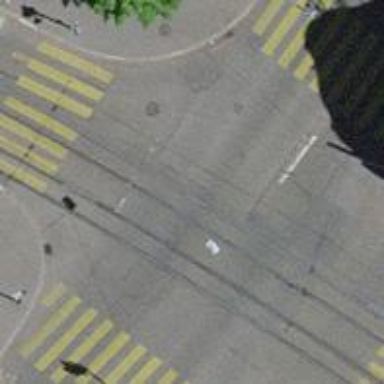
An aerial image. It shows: Tram level crossing on railway.